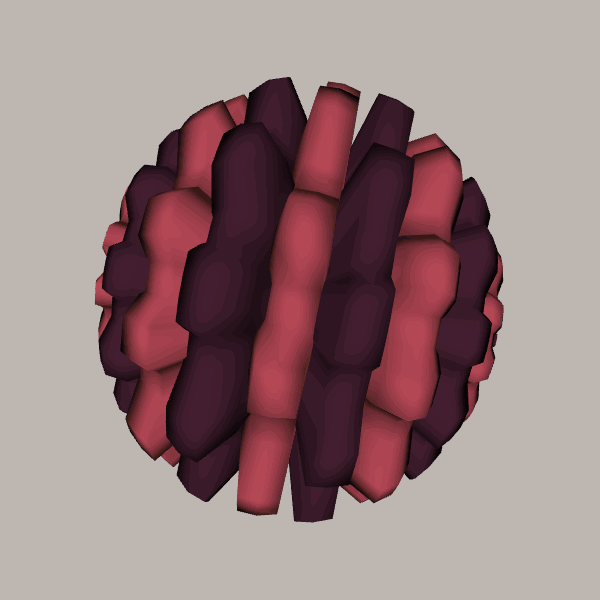
Background: light